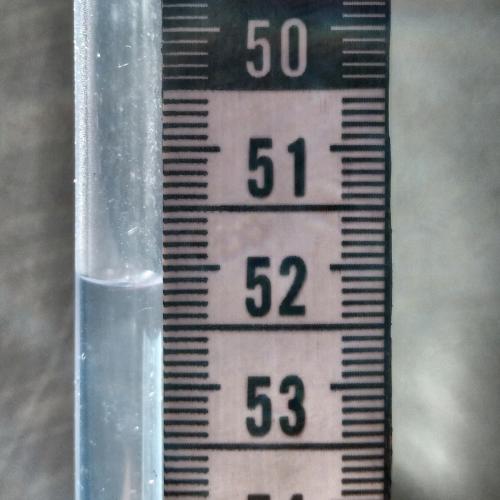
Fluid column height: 52.1 cm